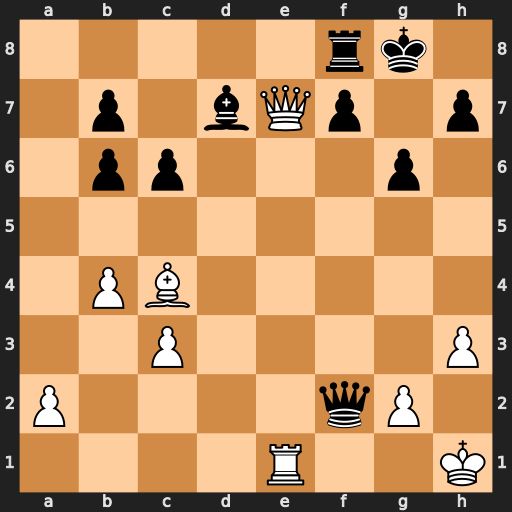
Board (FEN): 5rk1/1p1bQp1p/1pp3p1/8/1PB5/2P4P/P4qP1/4R2K
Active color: w
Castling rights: -
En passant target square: -
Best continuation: Rf1 Qxf1+ Bxf1